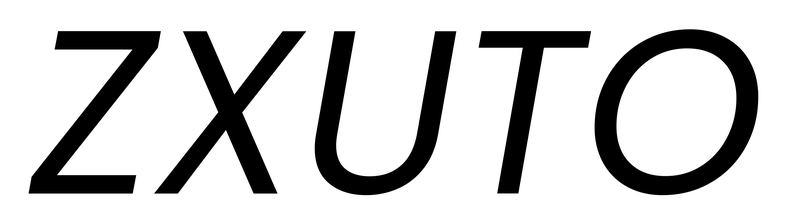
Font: Poppins-Italic